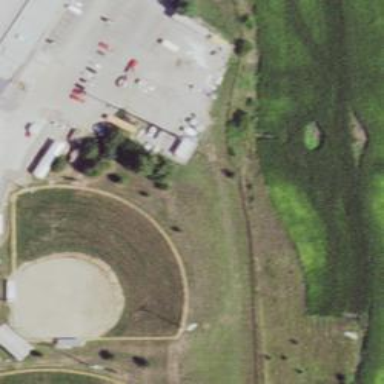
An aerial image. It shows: Baseball pitch for leisure land.